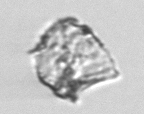
Label: detritus_transparent